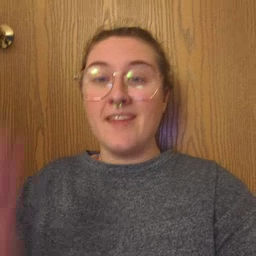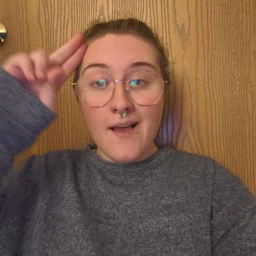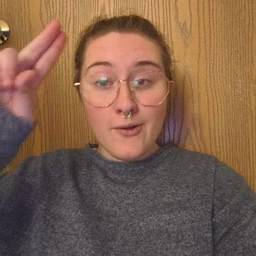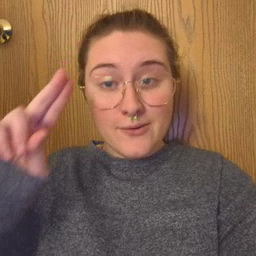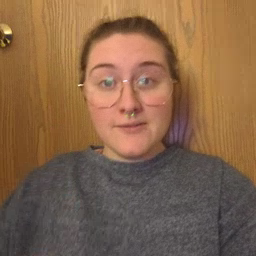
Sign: uncle